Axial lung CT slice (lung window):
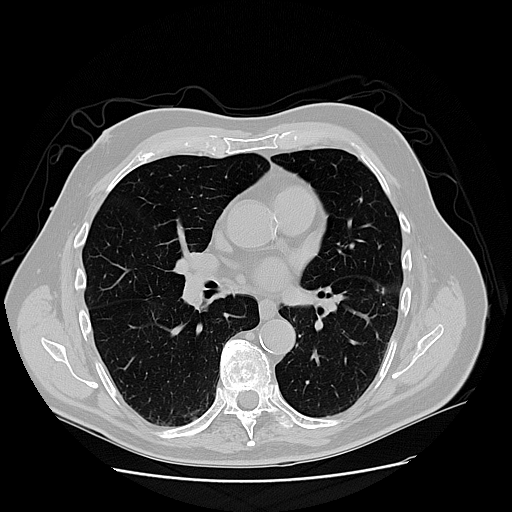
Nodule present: no